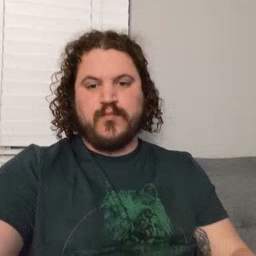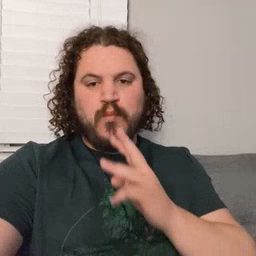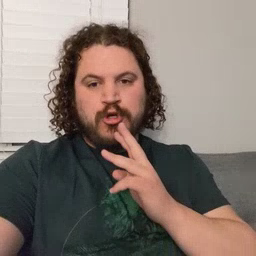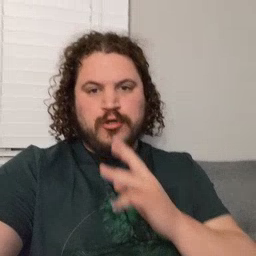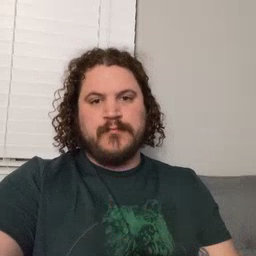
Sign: water